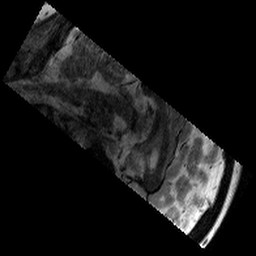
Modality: T2w
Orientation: sagittal
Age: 12
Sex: female
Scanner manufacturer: siemens
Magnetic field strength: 3 T
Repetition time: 9.23 s
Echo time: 0.067 s